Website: walmart
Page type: billing-address
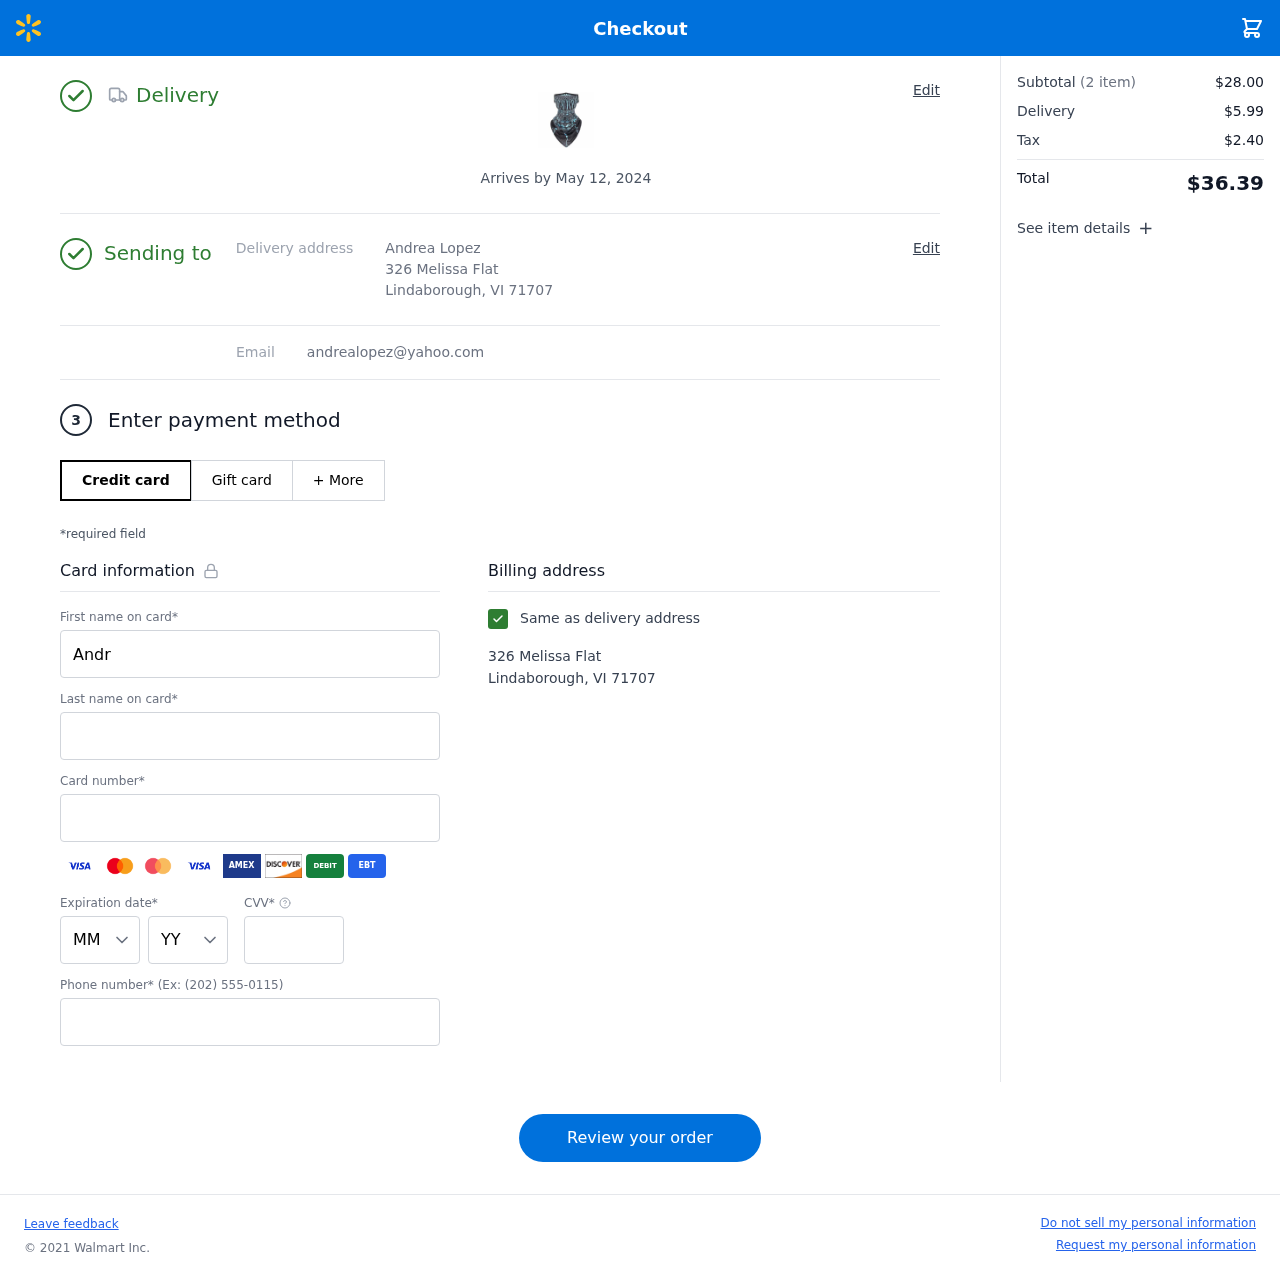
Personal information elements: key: PII_CARD_CVV
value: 464
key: PII_CARD_EXPIRY_MONTH
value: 04
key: PII_CARD_EXPIRY_YEAR
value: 26
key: PII_CARD_NUMBER
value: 4916 1751 2226 7375
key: PII_EMAIL
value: andrealopez@yahoo.com
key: PII_FIRSTNAME
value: Andrea
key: PII_FULLNAME
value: Andrea Lopez
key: PII_LASTNAME
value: Lopez
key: PII_PHONE
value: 9725454702
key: PII_STREET
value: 326 Melissa Flat
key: PII_CITY_STATE_ZIP
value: Lindaborough, VI 71707
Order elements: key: ORDER_DELIVERY_DATE
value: Arrives by May 12, 2024
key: ORDER_NUM_ITEMS
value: (2 item)
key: ORDER_SUBTOTAL
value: $28.00
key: ORDER_SHIPPING_COST
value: $5.99
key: ORDER_TAX
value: $2.40
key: ORDER_TOTAL
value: $36.39